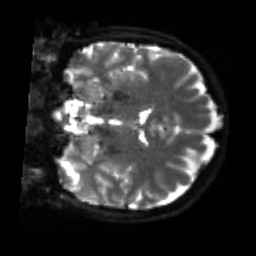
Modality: sbref
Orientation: coronal
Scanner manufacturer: siemens
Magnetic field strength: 3 T
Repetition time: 4 s
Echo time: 0.0594 s